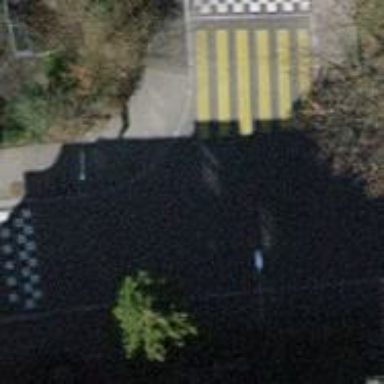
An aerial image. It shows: Table-style traffic calming feature.